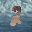
Label: 2